Interaction volume radius: 5 \u00c5
Interaction volume height: 10 \u00c5
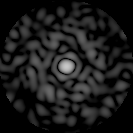
Disorder parameter: 0.772